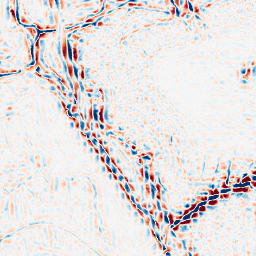
Category: wavelet
Decomposition family: wavelet_dwt
Decomposition parameters: wavelet: sym4
level: 3
Upsampling method: sinc_blackman
Upsampling parameters: scale: 4
kernel_size: 8
Upsampling scale: 4